Question: I'm creating a form to submit messages to me on my personal website. Anyway, the script i've created has a variable, '$pnumber', which represents the Phone Number that someone would have submitted. When it gets to the MySQL database, however, it always comes out the same thing: '<PHONE>'. No matter what number I enter in my form, it always comes out as '<PHONE>'. Everything else is fine, and i'm pretty sure that my PHP script isn't changing it. I'm not sure if this has to do with how i've configured the column in PHPMyAdmin, but that's what I don't get: Why is it being changed?
PHP:
'''
$pnumber = $_REQUEST['pnumber'];
$largetext = $_REQUEST['comment'];
if ($pnumber == "") {
$pnumber = 0;
}
try {
$sql = "INSERT INTO contact SET
fname = :fname,
lname = :lname,
email = :email,
pnumber = :pnumber,
mtext = :largetext,
date = CURDATE()";
$s = $pdo->prepare($sql);
$s->bindValue(':fname',$firstname);
$s->bindValue(':lname',$lastname);
$s->bindValue(':email',$email);
$s->bindValue(':pnumber',$pnumber);
$s->bindValue(':largetext',$largetext);
$s->execute();
'''
and in the database, PHPMyAdmin shows 'pnumber' as

Why is the number being changed?
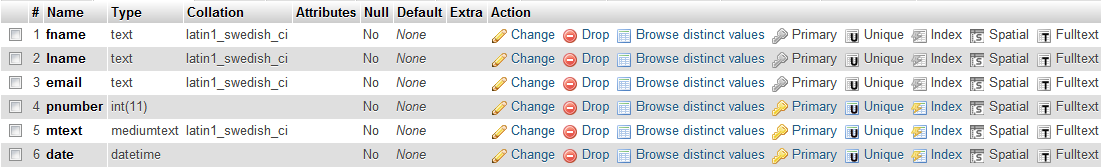
Answer: That number, <PHONE>, sounds like the <URL>, so maybe int is just not the right data type for the column. Maybe try bigint.